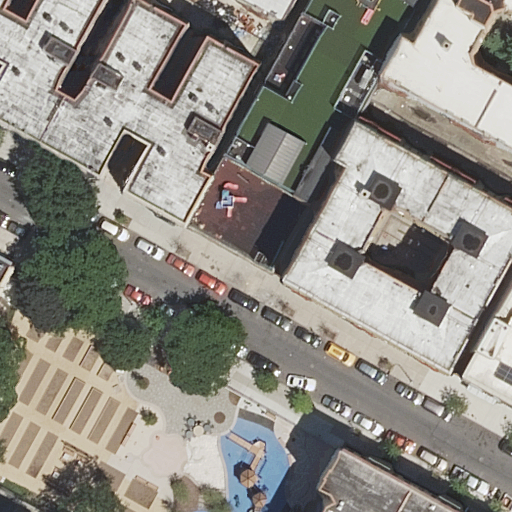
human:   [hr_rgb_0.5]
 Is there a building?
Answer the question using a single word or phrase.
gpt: yes

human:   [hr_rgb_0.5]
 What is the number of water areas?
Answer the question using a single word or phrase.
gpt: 0

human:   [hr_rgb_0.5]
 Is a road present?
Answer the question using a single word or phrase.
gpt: yes

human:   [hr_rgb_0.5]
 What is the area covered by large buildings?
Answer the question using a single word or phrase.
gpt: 3167m2

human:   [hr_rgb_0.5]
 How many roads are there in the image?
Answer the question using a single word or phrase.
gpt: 1

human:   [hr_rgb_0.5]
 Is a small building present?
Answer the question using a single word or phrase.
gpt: yes

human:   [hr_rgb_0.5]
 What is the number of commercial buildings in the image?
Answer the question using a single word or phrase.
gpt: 0

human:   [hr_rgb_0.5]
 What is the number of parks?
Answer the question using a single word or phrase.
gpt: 1

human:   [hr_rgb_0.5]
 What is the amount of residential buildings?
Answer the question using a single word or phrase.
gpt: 10

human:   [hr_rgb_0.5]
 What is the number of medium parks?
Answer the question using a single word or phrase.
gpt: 0

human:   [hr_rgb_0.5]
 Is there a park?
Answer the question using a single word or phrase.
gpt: yes

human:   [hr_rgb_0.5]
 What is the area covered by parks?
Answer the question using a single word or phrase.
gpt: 1965m2

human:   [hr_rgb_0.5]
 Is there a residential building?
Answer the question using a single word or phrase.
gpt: yes

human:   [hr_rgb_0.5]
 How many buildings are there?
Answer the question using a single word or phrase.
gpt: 10

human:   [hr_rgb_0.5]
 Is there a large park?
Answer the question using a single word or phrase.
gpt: yes

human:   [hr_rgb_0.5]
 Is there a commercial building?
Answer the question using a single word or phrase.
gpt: no

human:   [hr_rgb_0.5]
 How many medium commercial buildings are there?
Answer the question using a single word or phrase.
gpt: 0

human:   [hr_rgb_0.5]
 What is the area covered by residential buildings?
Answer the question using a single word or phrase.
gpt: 3912m2

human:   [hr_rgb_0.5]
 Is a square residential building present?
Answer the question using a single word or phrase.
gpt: no

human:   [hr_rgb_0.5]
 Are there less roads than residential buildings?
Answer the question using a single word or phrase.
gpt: yes

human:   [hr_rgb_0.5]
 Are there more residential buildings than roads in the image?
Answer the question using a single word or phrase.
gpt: yes

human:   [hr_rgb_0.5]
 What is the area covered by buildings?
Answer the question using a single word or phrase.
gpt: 3912m2

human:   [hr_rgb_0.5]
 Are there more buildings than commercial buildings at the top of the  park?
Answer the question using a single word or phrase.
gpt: yes

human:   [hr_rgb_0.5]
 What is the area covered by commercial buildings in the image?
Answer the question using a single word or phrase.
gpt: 0m2

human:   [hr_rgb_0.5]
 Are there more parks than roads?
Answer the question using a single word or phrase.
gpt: no

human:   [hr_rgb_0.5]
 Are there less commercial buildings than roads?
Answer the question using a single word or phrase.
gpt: yes

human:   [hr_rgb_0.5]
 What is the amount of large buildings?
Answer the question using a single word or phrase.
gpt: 3

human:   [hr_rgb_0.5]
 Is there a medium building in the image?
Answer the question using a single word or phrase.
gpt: yes

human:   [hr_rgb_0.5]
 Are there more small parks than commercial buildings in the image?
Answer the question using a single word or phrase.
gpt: no

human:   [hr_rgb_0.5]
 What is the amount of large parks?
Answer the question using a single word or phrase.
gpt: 1

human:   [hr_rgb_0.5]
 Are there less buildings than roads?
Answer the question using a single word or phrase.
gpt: no

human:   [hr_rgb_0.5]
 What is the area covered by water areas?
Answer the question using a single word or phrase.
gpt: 0m2

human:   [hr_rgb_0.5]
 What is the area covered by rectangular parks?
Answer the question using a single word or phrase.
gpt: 1965m2

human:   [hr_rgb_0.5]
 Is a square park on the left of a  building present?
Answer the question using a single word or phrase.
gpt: no

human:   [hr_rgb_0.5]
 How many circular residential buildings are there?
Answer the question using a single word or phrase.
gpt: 0

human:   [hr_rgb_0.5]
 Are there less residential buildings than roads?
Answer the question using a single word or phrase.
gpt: no

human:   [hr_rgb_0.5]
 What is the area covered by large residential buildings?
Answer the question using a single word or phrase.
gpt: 3167m2

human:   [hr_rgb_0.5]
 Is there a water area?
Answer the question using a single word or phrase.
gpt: no

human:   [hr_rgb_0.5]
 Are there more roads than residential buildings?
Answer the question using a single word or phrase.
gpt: no

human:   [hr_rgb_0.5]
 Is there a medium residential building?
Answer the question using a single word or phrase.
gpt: yes

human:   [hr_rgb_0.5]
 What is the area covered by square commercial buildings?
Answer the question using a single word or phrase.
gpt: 0m2

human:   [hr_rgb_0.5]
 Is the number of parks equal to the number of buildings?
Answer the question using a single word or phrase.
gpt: no

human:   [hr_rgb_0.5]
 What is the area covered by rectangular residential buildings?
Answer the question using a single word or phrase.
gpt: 236m2

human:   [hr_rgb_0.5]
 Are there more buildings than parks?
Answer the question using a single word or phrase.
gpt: yes

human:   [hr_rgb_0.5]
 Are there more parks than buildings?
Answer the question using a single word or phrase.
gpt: no

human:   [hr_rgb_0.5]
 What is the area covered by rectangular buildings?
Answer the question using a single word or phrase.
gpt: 236m2

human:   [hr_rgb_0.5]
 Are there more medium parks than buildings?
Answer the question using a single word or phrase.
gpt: no

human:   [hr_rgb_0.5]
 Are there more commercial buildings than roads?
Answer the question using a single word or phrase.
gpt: no

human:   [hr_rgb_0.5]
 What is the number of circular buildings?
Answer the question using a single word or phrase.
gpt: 0

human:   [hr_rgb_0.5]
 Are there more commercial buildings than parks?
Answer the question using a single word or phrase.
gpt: no

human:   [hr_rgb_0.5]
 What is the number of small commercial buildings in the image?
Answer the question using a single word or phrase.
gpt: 0

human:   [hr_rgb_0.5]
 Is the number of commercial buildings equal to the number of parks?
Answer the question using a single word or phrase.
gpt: no

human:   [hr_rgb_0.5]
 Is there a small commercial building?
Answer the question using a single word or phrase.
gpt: no

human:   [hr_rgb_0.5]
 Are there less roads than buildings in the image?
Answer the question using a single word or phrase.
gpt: yes

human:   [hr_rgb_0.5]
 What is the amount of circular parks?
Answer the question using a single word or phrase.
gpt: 0

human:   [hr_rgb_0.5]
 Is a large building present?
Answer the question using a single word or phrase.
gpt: yes

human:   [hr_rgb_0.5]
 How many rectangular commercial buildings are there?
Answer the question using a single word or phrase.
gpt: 0

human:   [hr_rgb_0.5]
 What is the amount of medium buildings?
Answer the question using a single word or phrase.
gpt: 2

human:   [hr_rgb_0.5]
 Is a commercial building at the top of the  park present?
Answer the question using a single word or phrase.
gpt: no

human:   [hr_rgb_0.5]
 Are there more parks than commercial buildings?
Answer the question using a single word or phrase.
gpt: yes

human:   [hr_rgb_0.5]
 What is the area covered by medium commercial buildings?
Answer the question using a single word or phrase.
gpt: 0m2

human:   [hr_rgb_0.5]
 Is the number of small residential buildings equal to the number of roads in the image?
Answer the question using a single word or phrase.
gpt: no

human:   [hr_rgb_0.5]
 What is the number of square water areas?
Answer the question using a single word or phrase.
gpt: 0

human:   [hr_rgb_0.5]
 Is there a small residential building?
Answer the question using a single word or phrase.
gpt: yes